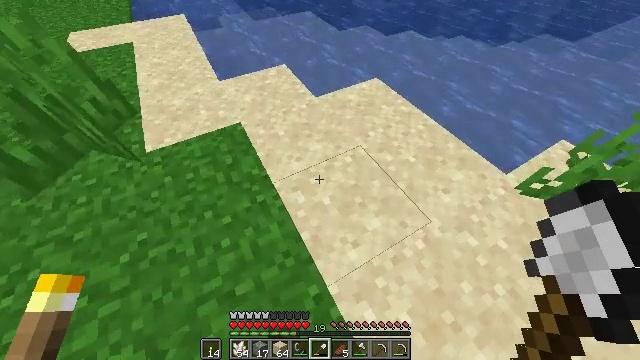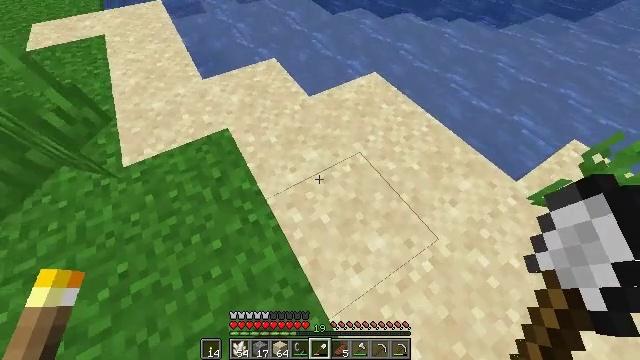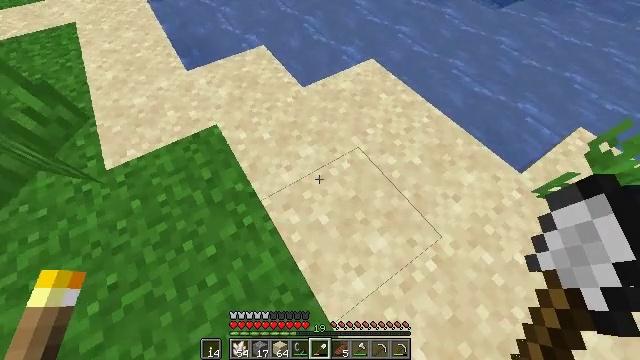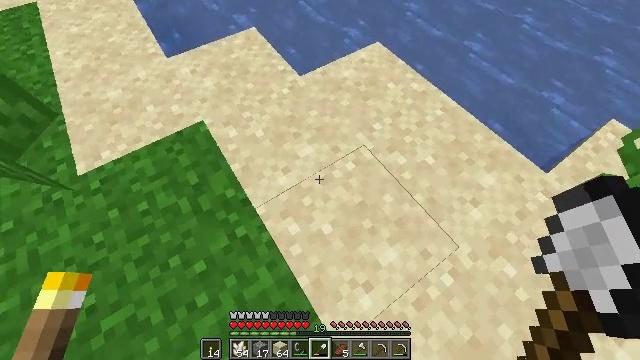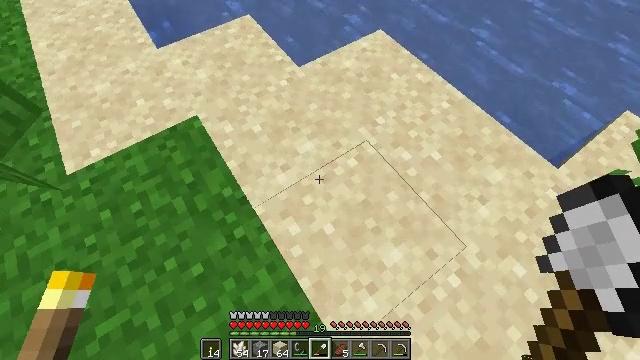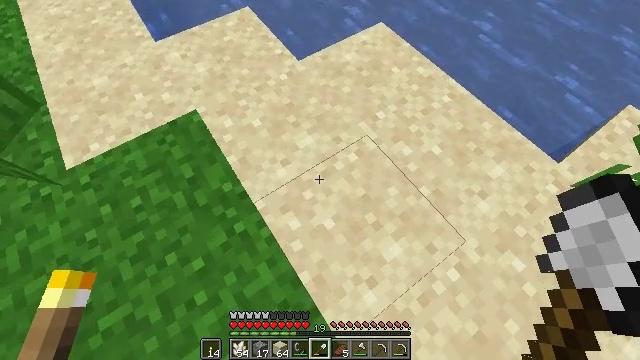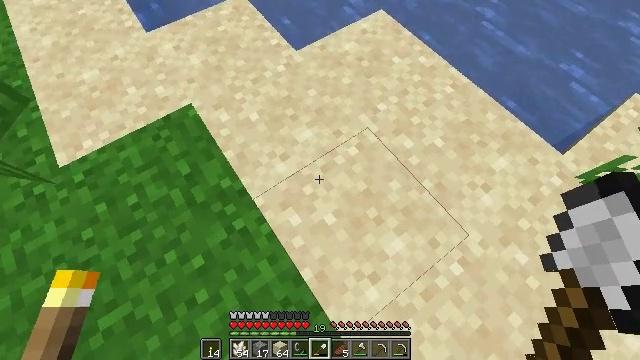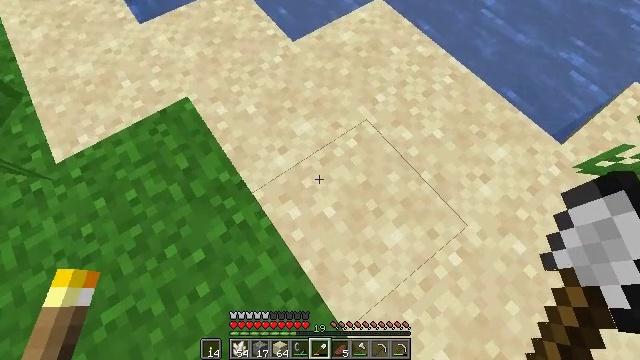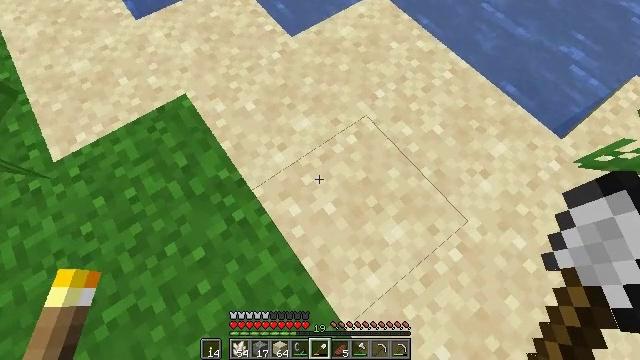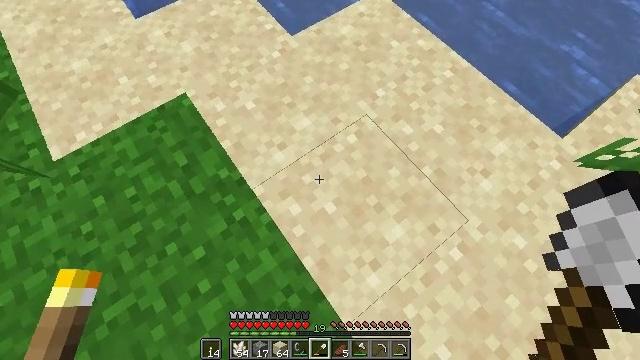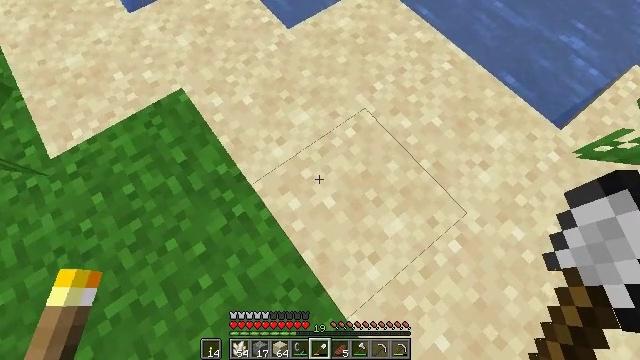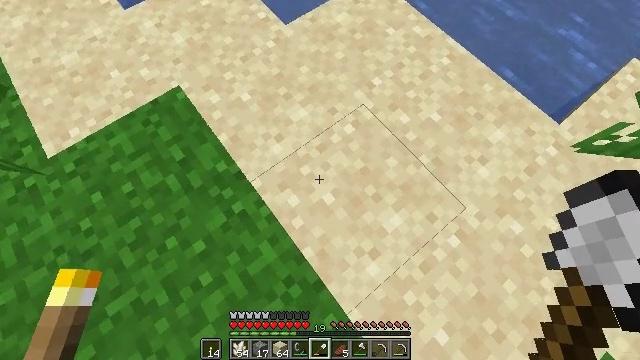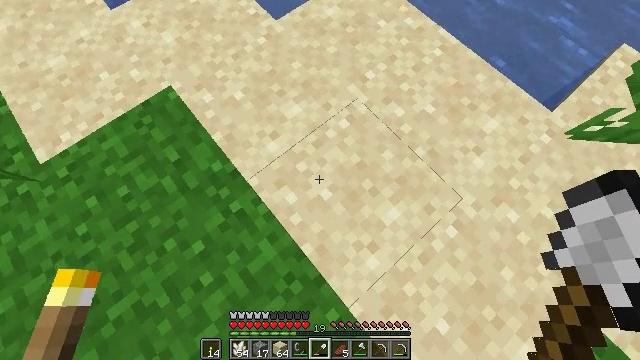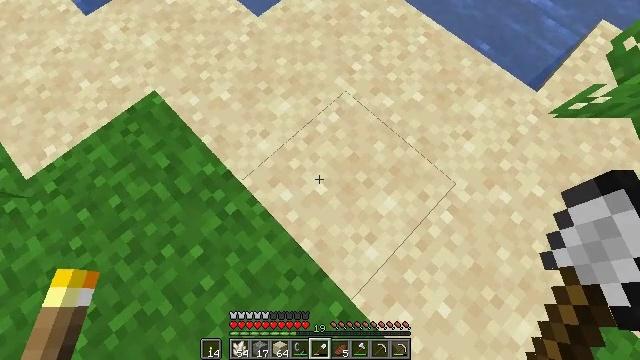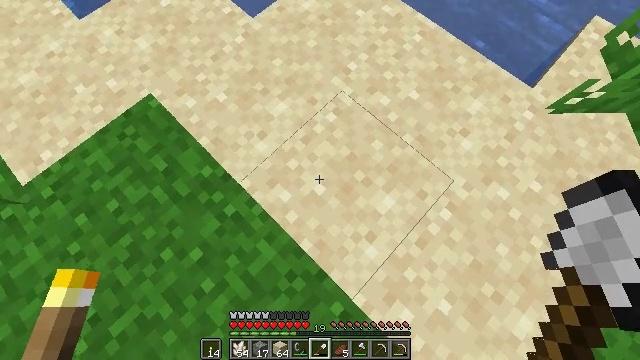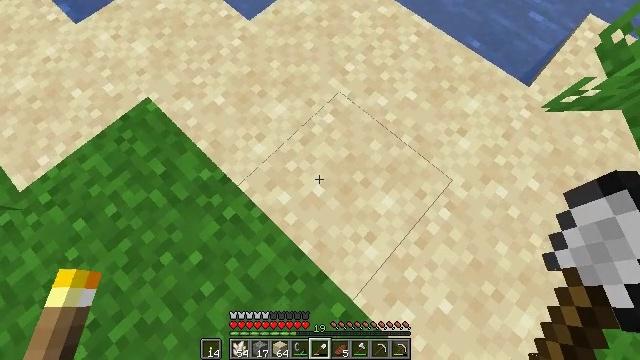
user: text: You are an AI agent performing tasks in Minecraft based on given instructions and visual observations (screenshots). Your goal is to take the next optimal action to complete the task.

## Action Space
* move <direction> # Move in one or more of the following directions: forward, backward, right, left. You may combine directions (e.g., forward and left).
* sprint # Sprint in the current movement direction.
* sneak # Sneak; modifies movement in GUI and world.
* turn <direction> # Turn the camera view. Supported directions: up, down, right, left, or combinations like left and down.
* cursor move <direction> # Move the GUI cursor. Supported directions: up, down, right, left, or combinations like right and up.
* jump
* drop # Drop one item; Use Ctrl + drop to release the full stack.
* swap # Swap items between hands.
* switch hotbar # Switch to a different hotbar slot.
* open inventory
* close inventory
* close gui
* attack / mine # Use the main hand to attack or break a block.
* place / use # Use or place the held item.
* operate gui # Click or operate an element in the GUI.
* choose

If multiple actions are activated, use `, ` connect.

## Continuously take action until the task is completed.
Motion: motion action
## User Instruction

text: Attack the ground to gather sand.
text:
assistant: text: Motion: turn right and down
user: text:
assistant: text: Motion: turn right and down
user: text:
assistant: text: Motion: turn down
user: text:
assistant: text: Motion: turn down
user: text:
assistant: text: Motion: turn down
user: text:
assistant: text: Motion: turn down
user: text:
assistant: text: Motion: turn down
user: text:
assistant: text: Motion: no_op
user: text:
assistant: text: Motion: no_op
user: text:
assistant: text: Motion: turn down
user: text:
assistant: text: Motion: no_op
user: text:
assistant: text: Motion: turn right
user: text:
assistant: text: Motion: turn right and down
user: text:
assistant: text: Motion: turn right
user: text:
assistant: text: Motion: no_op
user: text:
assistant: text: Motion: no_op
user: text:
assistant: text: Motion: no_op
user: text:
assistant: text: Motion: no_op
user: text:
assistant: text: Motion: no_op
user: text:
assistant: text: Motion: no_op
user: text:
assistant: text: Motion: no_op
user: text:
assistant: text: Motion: no_op
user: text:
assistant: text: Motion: no_op
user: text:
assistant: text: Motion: no_op
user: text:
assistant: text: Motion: no_op
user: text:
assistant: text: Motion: no_op
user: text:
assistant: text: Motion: no_op
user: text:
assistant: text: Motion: no_op
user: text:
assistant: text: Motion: no_op
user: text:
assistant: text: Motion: no_op